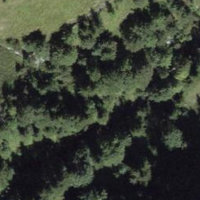
EUNIS habitat code: 41
Species observed at this site:
Tettigonia cantans